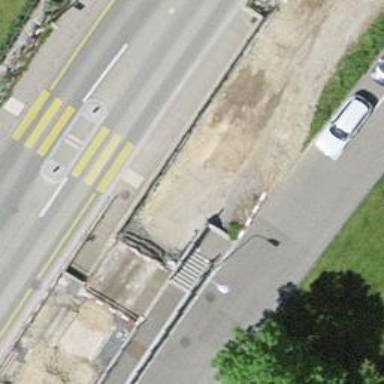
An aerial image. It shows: Railway crossing.